Question: I have a text in photoshop with font: "Arial 17 regular strong" how can I write it in css to show the same?
My 2 problems are:
1- the pt unit in photoshop, what is it in css?
2- if the font is bold strong in photoshop, how it will look like in css?

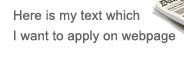
Answer: '''
.someclass{
font: bold 17px Arial, Helvetica, sans-serif;
}
'''
And if you need to change the color:
'''
.someclass{
font: bold 17px Arial, Helvetica, sans-serif;
color: #333;
}
'''